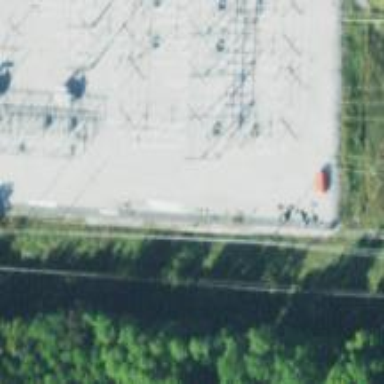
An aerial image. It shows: Switch for power supply.